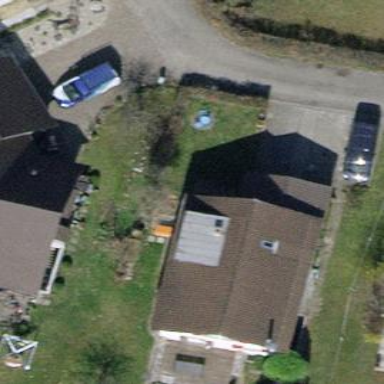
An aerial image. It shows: Detached building with gabled roof.